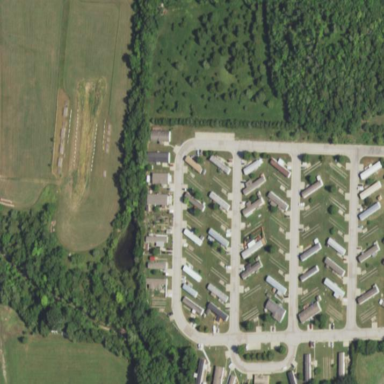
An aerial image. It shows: Residential area designated as trailer park.